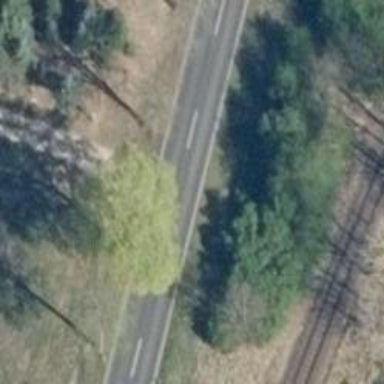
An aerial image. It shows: Emergency access point on the road.